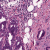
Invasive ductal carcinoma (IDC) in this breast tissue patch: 0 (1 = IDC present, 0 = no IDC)